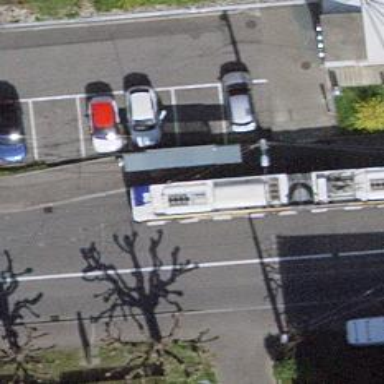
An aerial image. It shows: Bus stop with sheltered platform for public transport.